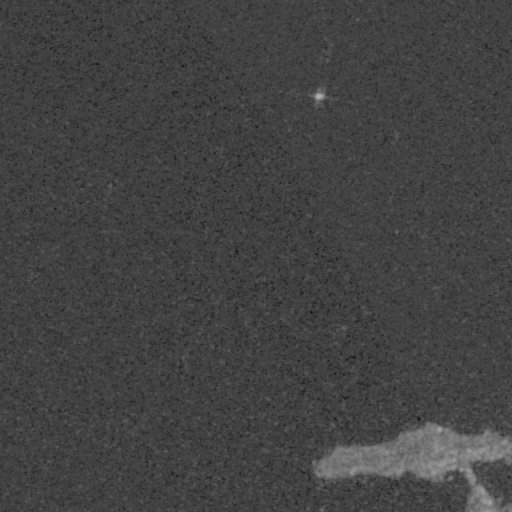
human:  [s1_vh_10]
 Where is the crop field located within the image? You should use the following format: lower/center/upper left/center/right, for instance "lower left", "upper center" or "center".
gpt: The crop field is located in the lower right of the image.
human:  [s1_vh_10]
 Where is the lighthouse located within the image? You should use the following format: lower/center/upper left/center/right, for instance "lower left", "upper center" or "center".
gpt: The lighthouse is located in the lower center of the image.
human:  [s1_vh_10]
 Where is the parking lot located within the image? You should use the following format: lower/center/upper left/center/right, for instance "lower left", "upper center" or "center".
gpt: The parking lot is located in the lower right of the image.
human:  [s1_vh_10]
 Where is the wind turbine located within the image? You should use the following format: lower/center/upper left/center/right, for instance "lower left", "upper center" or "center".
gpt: The wind turbine is located in the lower center of the image.
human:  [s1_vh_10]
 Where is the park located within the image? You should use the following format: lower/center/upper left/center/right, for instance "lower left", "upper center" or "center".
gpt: There is no park in the image.

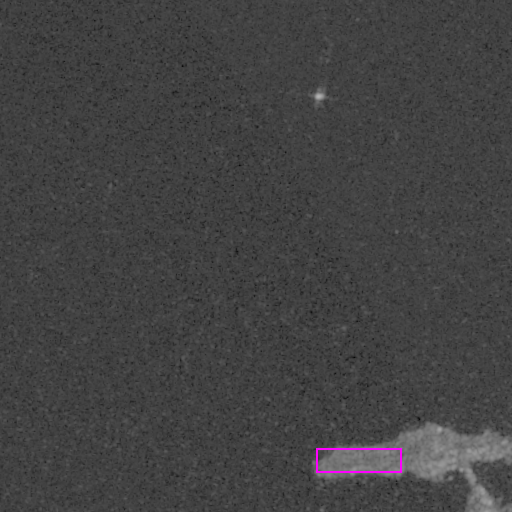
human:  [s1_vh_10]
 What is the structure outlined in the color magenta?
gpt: The structure outlined in magenta is a crop field.
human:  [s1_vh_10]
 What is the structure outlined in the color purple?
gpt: There is no purple outline.